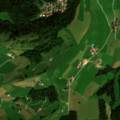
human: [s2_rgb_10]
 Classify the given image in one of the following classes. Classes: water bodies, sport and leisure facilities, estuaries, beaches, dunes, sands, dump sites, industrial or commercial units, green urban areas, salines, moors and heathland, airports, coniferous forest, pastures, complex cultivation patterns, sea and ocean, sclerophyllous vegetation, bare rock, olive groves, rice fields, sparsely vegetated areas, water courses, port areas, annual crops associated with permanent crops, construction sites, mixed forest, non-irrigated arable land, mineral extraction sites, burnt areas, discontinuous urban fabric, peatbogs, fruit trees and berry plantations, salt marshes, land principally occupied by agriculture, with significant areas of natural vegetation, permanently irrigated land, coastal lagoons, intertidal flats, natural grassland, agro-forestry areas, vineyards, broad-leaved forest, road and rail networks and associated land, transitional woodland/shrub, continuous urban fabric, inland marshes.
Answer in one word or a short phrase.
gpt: complex cultivation patterns, coniferous forest